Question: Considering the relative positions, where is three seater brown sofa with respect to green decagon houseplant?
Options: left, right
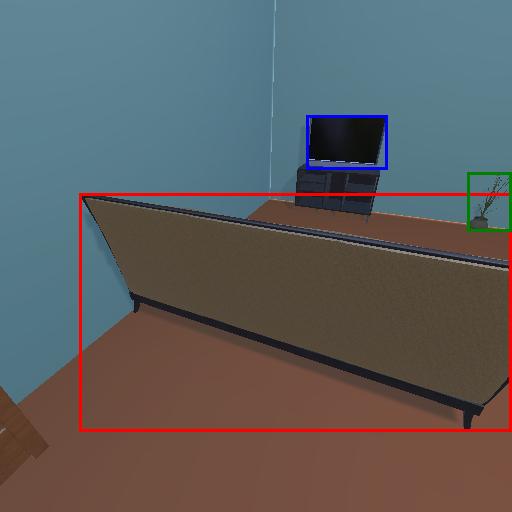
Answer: left